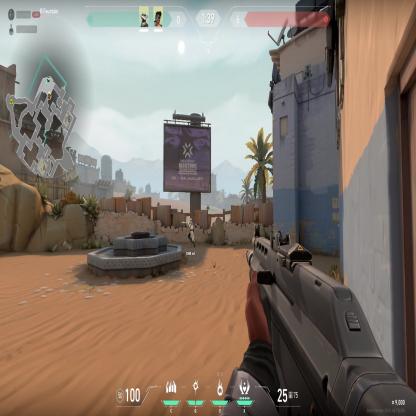
Label: teammate